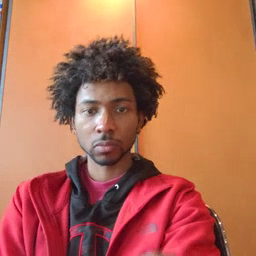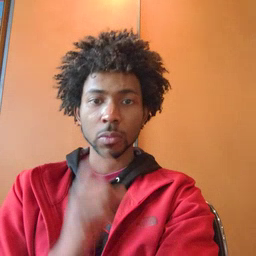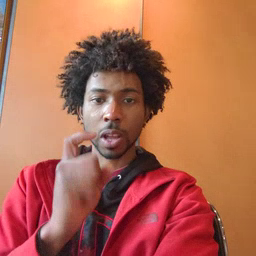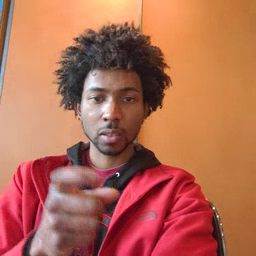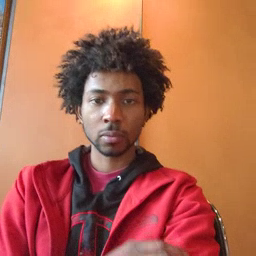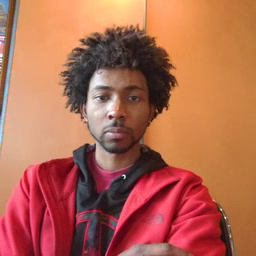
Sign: gift